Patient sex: M
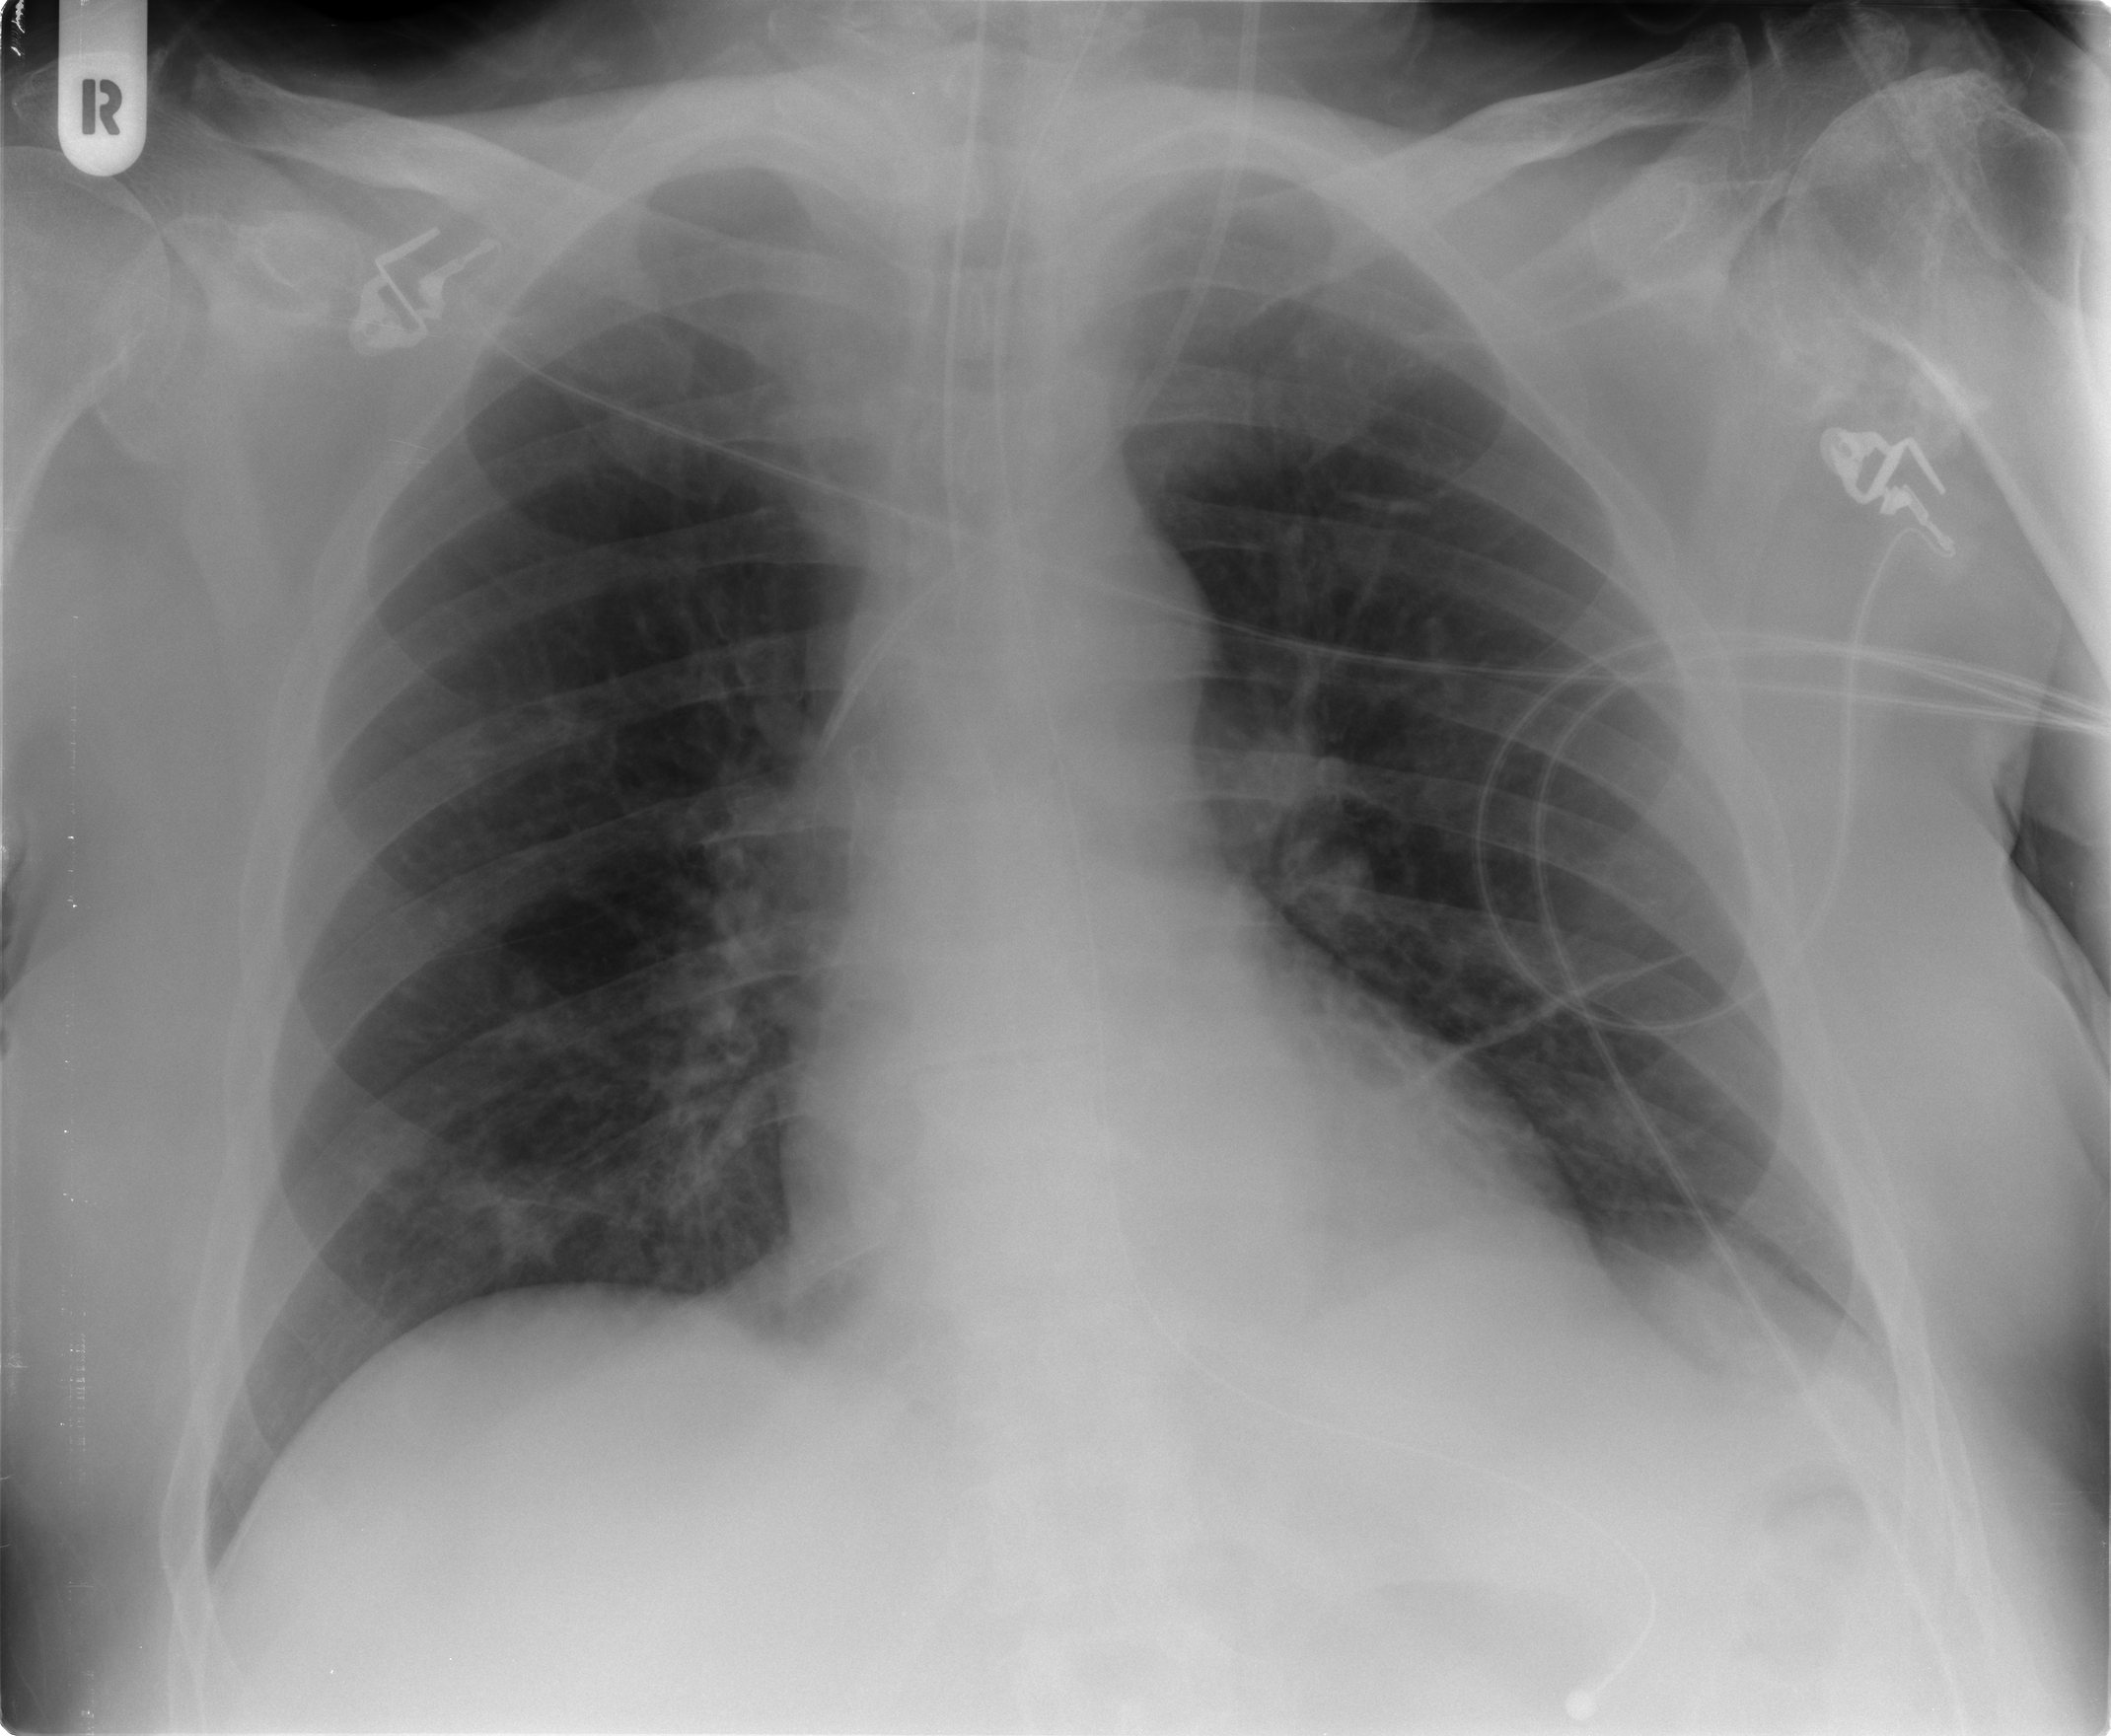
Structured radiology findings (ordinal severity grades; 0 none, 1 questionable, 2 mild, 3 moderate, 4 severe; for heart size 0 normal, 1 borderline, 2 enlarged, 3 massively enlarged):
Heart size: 0
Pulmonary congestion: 0
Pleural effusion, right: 0
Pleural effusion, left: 2
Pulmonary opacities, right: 2
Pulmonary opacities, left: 0
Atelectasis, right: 0
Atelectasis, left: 2